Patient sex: M
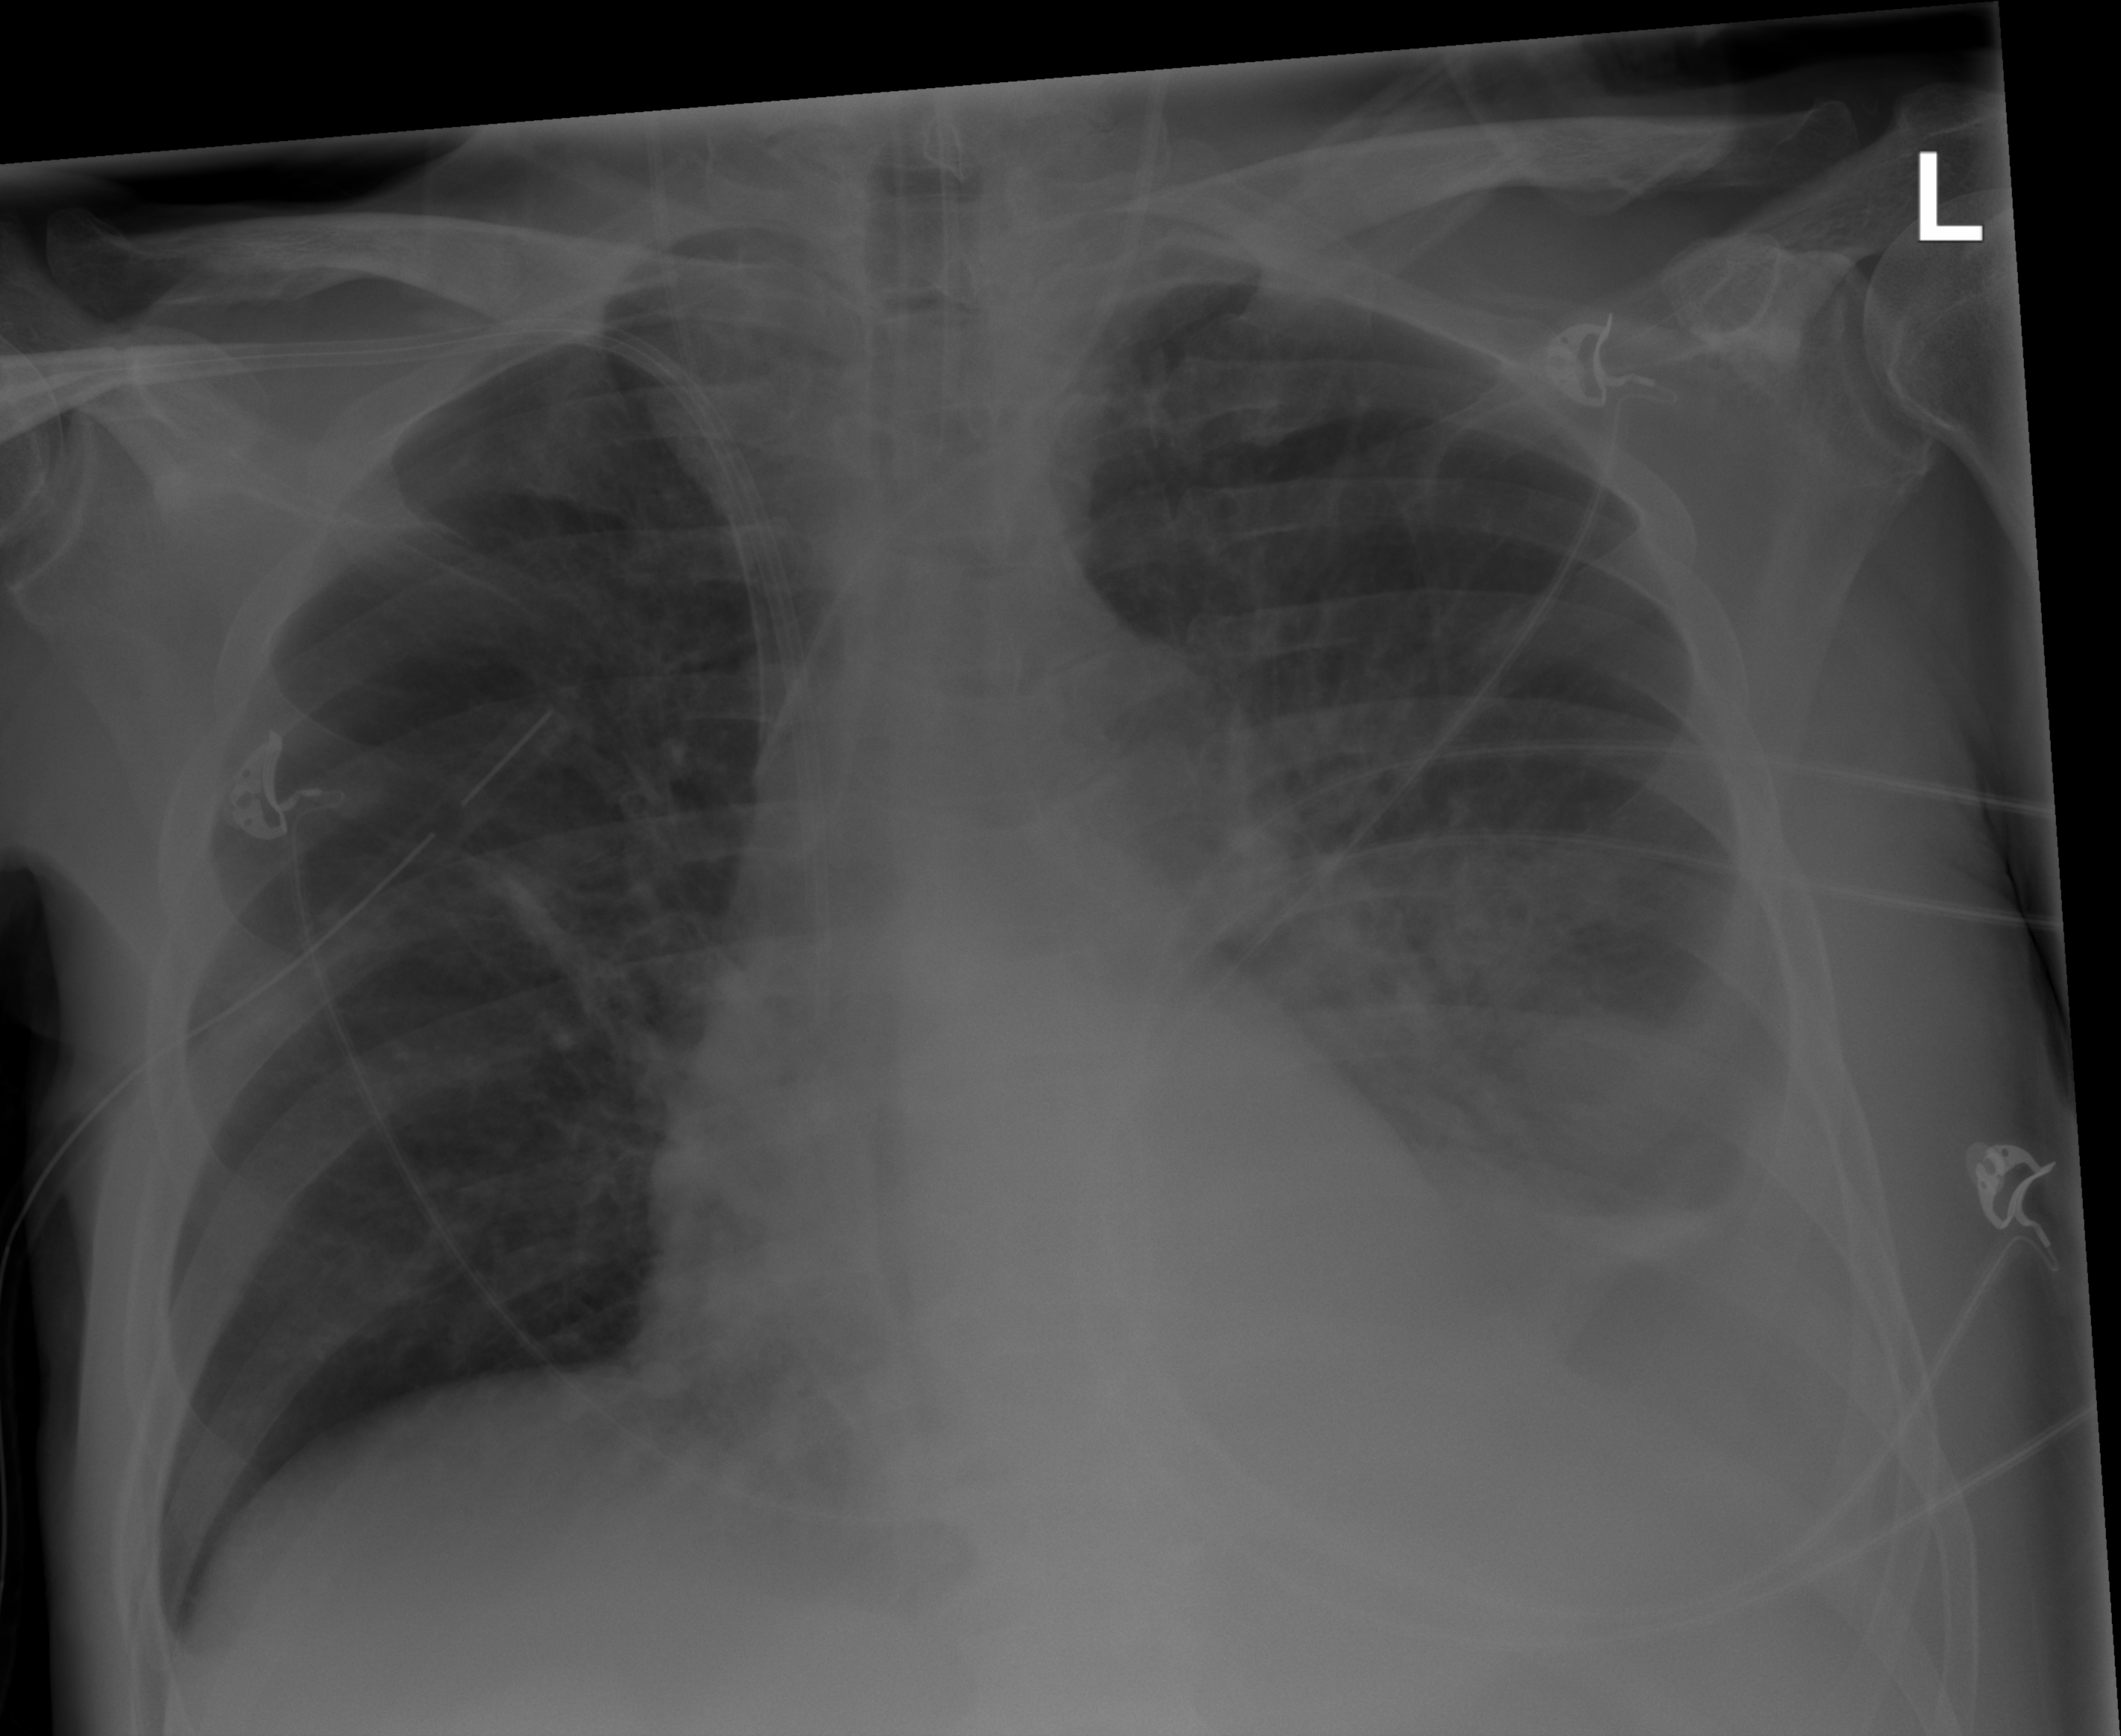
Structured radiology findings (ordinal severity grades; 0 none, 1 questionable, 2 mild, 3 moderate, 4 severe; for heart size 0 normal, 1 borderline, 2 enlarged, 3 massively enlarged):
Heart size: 0
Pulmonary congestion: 2
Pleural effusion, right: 0
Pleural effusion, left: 3
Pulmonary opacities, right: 2
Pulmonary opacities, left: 2
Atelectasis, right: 2
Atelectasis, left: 3